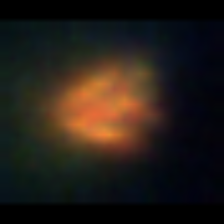
Taxon: Unknown_phyto
Group: Unknown